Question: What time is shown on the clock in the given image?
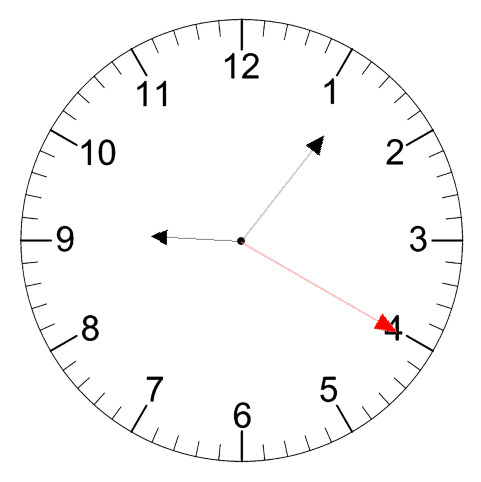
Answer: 09:06:20